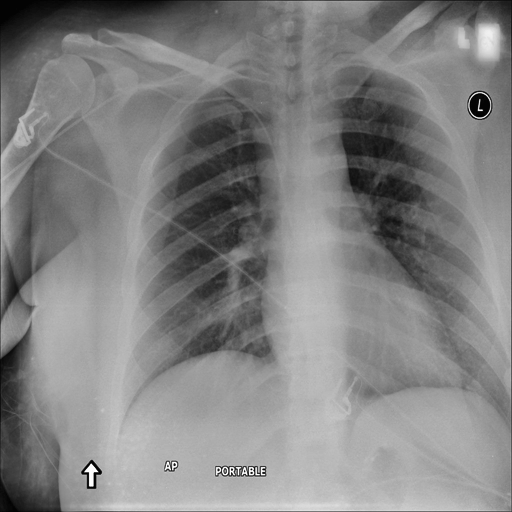
Finding: NORMAL